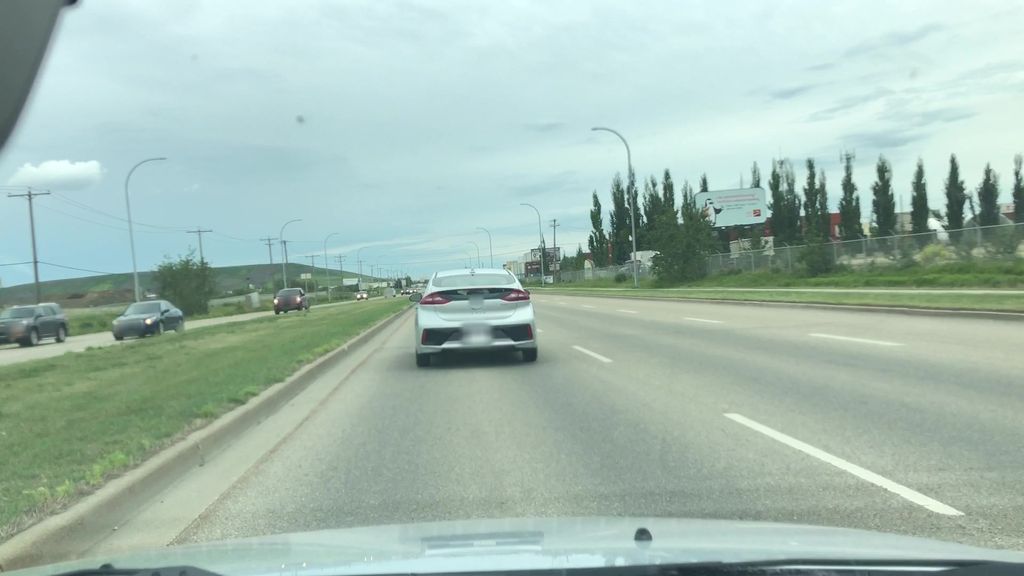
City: edmonton